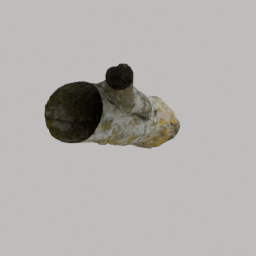
Label: nature